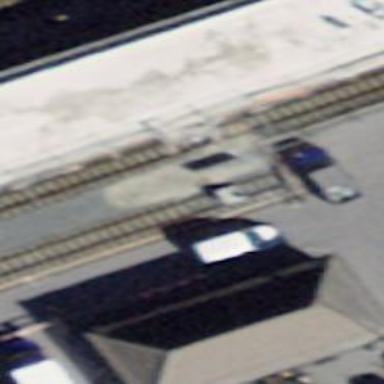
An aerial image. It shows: Railway buffer stop.